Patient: sex F, age 35
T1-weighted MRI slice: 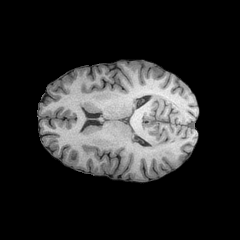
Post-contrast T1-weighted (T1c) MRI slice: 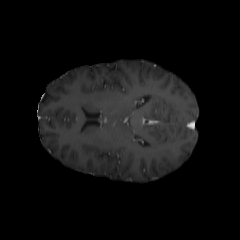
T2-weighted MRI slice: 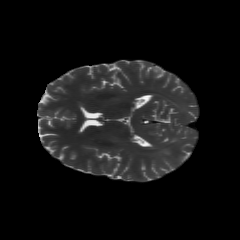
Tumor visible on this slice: yes
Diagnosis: Astrocytoma, IDH-mutant
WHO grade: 2